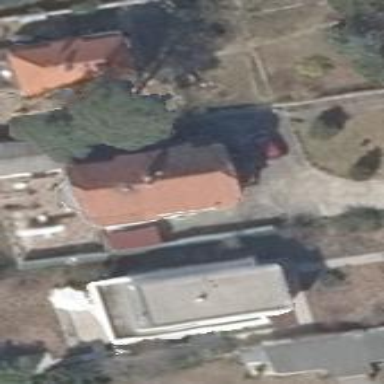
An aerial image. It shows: Detached building.